Question: I'm using Rail's 'f_date_select' with Twitter Boostrap, which results in the look below. However, I want the select boxes to be smaler (~ half the size).
How can I do this?
'''
<%= f.label :start_date, :class => "control-label"%>
<%= f.date_select :start_date, :prompt => { :day => 'Select day', :month => 'Select month', :year => 'Select year' } %>
<%= f.label :end_date, :class => "control-label"%>
<%= f.date_select :end_date, :prompt => { :day => 'Select day', :month => 'Select month', :year => 'Select year' } %>
'''

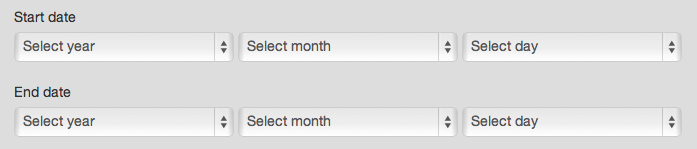
Answer: They're getting the width from the select element in bootstrap:
'''
select {
width: 220px;
border: 1px solid #cccccc;
background-color: #ffffff;
}
'''
To fix, add your own at the bottom of the overrides file:
'''
select.date-select {
width:auto;
border: 1px solid #cccccc;
background-color: #ffffff;
}
'''
The next problem is applying the class to the date_select elements. If you just throw :class => "date-select" in there, Rails doesn't recognize that you're trying to use both options and html_options. Instead, you have to pass each as a hash:
'''
<%= f.date_select :start_date, {:prompt => { :day => 'Select day', :month => 'Select month', :year => 'Select year' }}, {:class => 'date-select'} %>
'''
This will apply your class date-select to each of the three select objects generated.